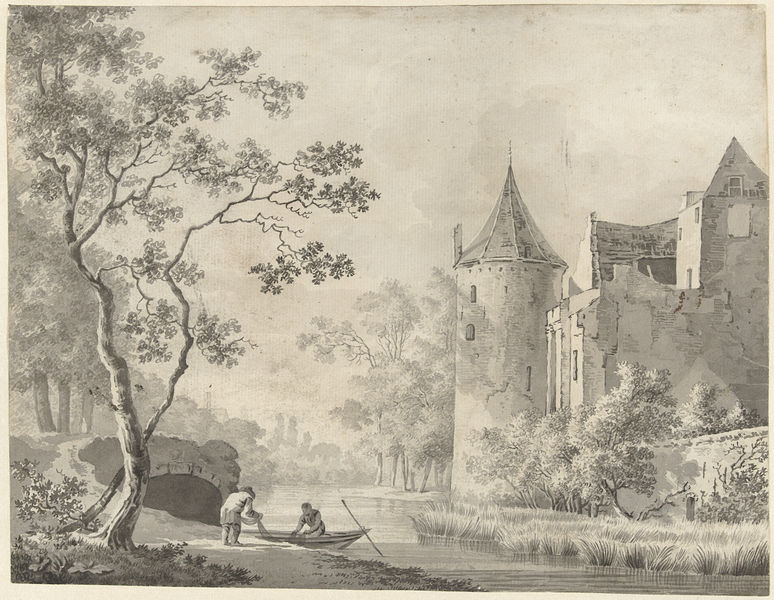
Titel: Het kasteel ter Haar bij Vleuten
Standort: Amsterdam
Institution: Rijksmuseum
Schlagwörter: baum, himmel, mann, wasser, wolken, fluss, landschaft, menschen, stadt, teich, ufer, fenster, hut, männer, zeichnung, schloss, weg, boot, kahn, turm, bogen, fischer, mauer, grafik, romantik, ruine, burg, druck, stich, graben, burggraben, netz, nachen, ruck, maure, kanzemenschen